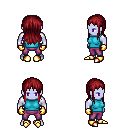
a pixel art fantasy rpg character, male body template, dark elf, purple skin, teal sleeveless shirt, magenta pants, brunette unkempt hairstyle, gold gloves, gold boots, four views (front, back, left, right), 2x2 character sprite sheet, small pixel art, hard edges, no anti-aliasing